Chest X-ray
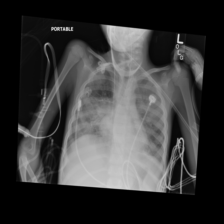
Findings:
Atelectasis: positive
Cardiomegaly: negative
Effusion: negative
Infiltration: positive
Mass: negative
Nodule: negative
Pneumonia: negative
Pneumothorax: negative
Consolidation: negative
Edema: negative
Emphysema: negative
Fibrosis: negative
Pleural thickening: negative
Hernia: negative